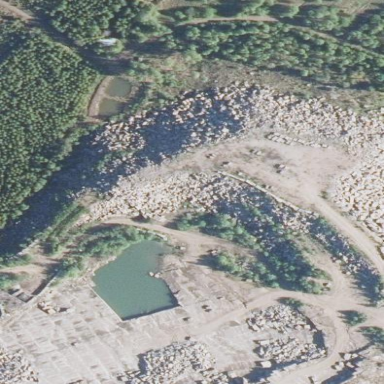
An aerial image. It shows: Quarry that is source of aggregate.